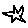
Label: star